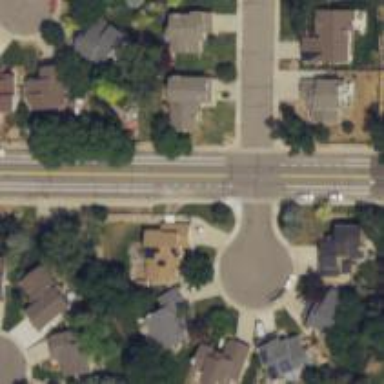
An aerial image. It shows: Residential road.